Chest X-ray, AP view. Patient: 30 years old, sex M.
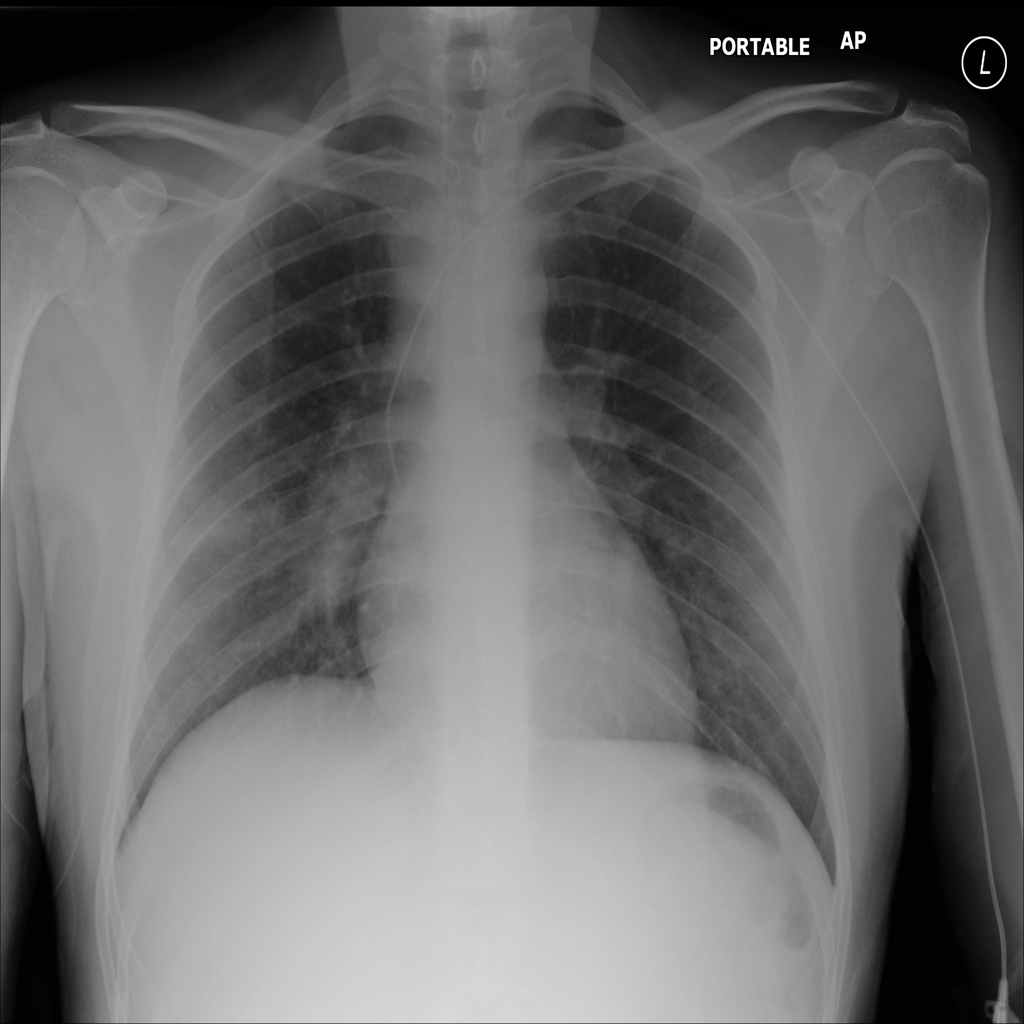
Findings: Infiltration, Nodule